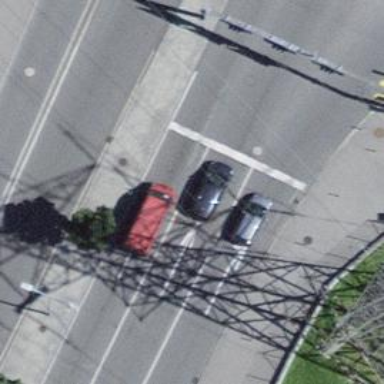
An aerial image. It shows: Road with traffic signals.